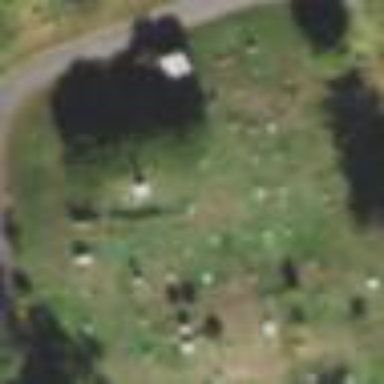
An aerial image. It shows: Sector within cemetery.